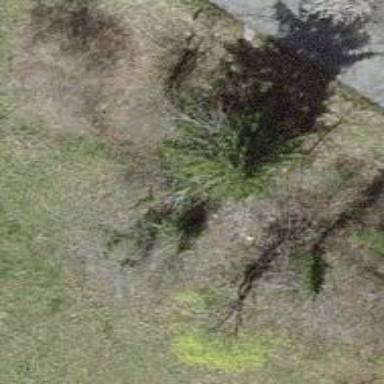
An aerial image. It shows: Beautiful tree in nature.